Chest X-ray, AP view. Patient: 7 years old, sex M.
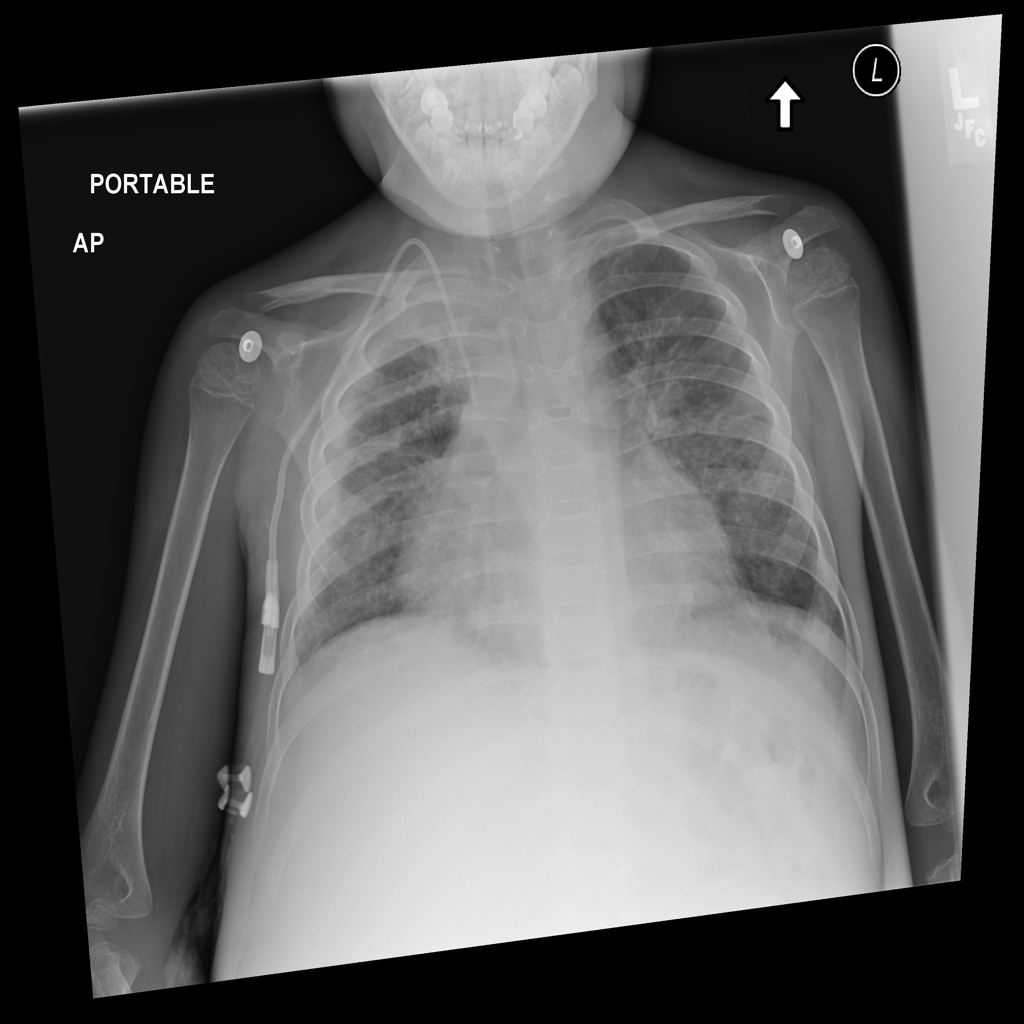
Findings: Edema, Pleural_Thickening